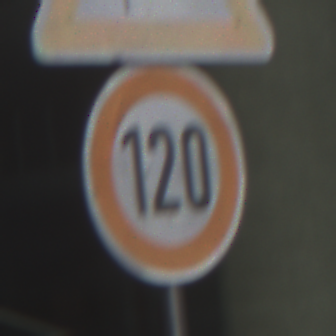
Verkehrszeichen: Geschwindigkeit120
Zusatzzeichen oben: SeitenwindVonLinks
Umgebung: Outdoor, Urban
Tageszeit: MorningAfternoon
Wetter: PartlyCloudy
Licht: Natural
Jahreszeit: NotSpecified
Kontrast: HighContrast